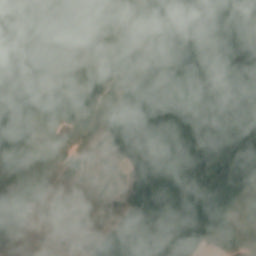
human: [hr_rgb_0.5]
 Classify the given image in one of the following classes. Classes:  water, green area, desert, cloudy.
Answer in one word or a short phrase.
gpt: cloudy